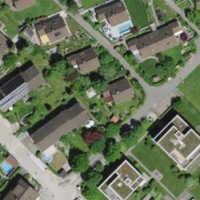
EUNIS habitat code: 55
Species observed at this site:
Osmia caerulescens
Megachile willughbiella
Scaeva selenitica